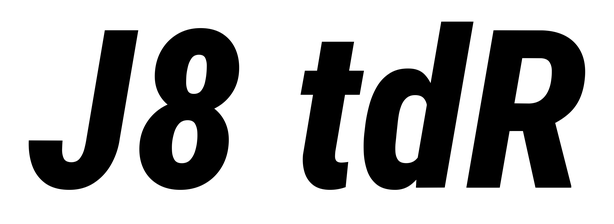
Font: Roboto-Italic_Condensed_ExtraBold_Italic